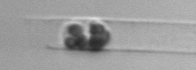
Label: Dactyliosolen_blavyanus